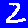
Digit: 2